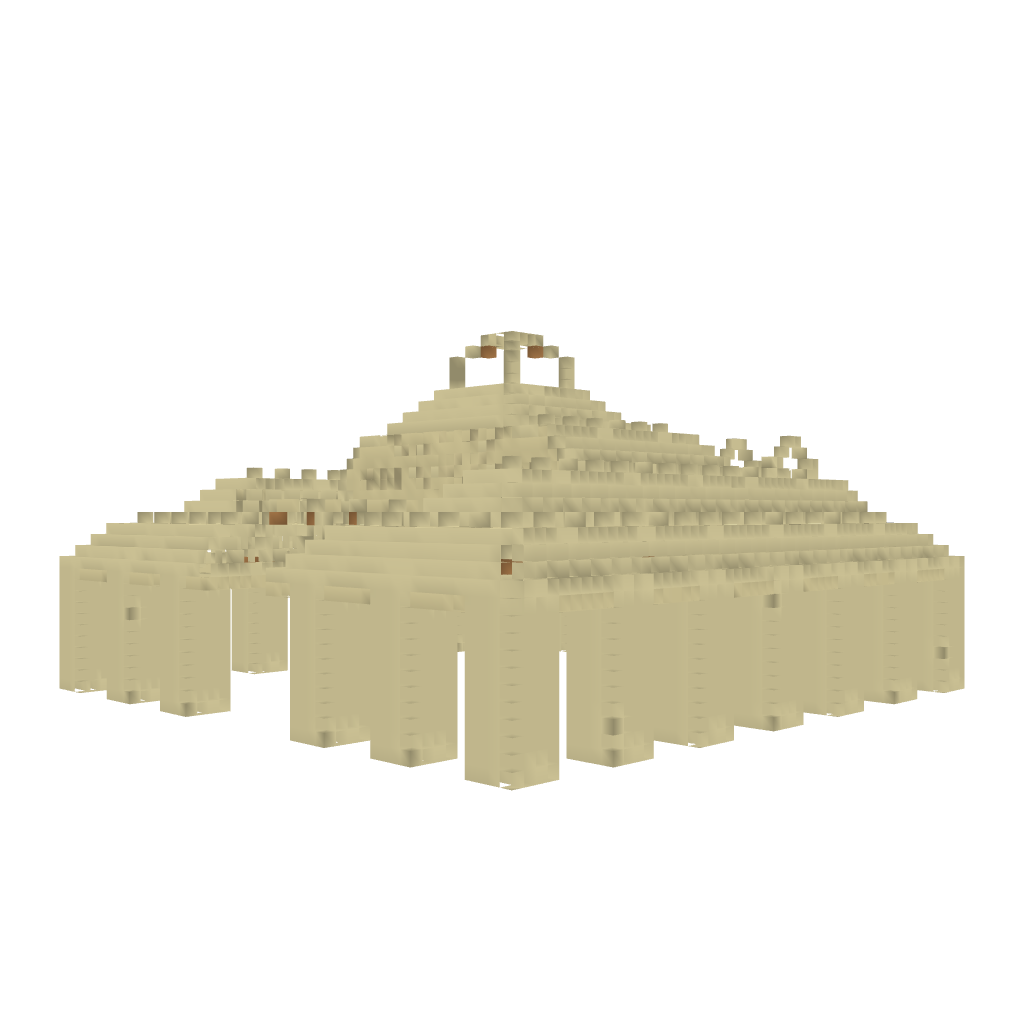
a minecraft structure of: Sea Temple: Sand